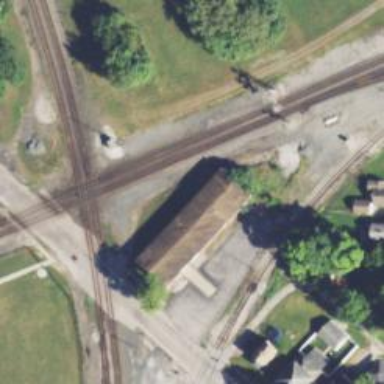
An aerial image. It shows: Junction on the railway.